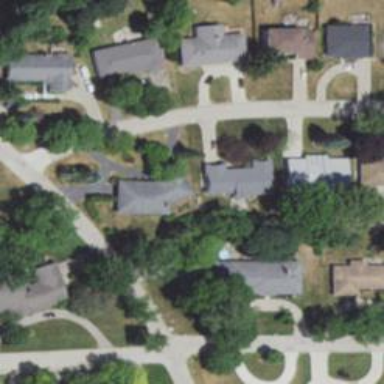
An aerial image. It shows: Driveway.